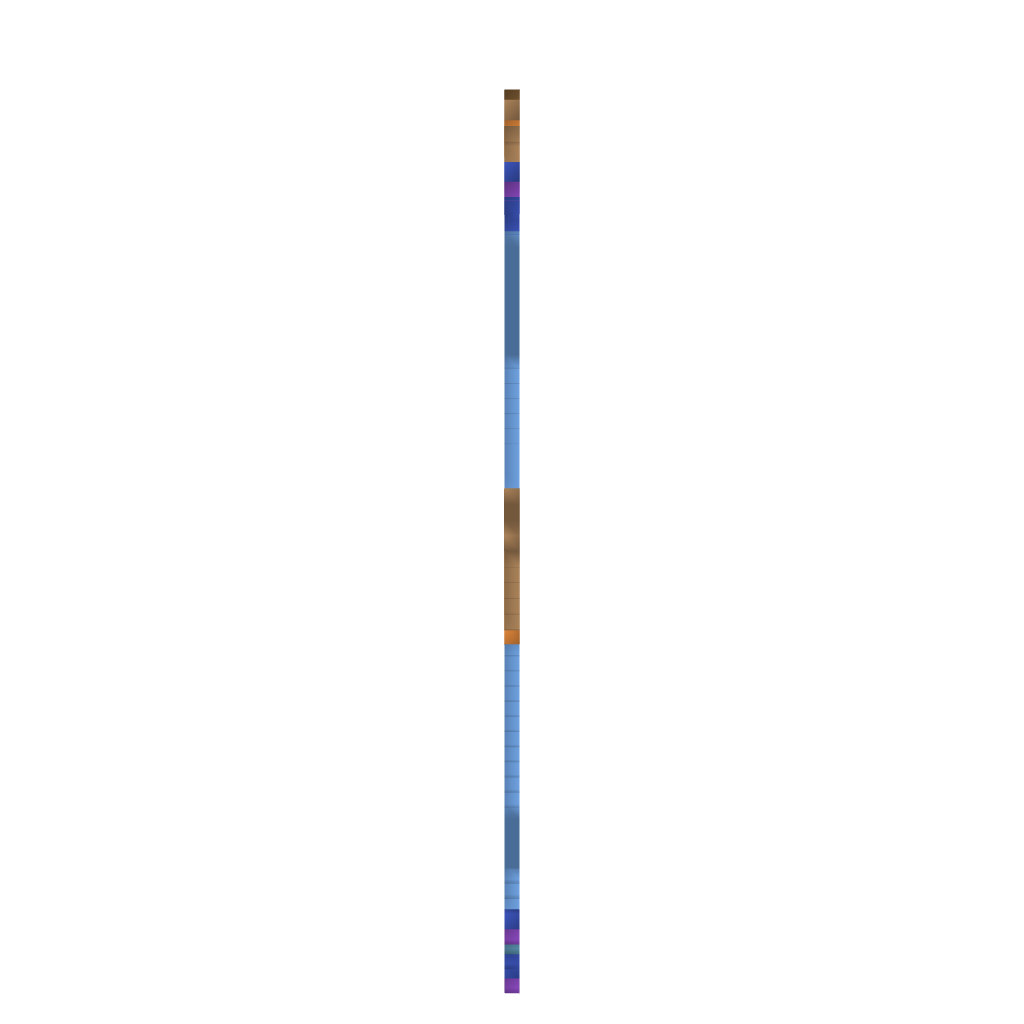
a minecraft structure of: Wily Machine #3 (ErnieCIII) bad low quality